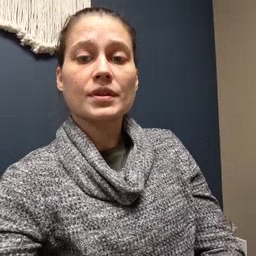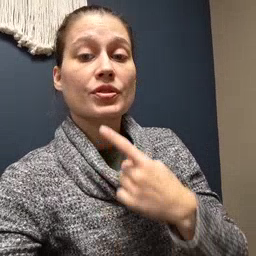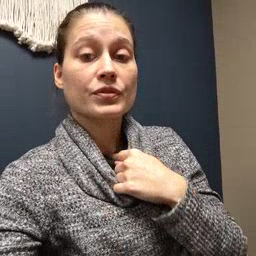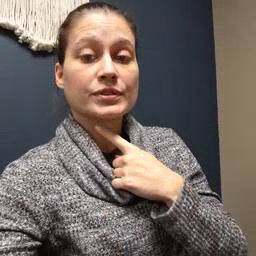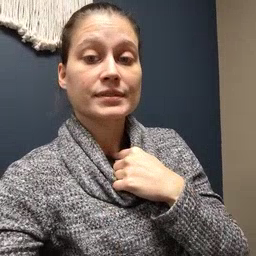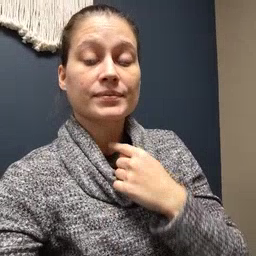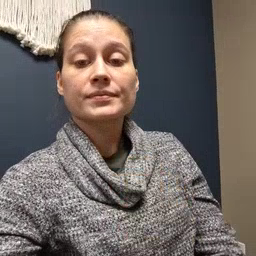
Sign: thirsty